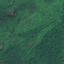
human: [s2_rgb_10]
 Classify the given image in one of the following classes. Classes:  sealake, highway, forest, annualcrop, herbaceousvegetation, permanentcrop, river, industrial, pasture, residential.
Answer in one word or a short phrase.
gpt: Forest